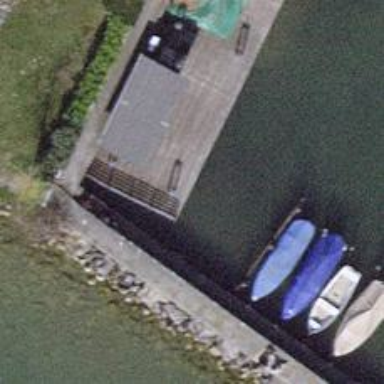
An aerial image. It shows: Man-made pier.